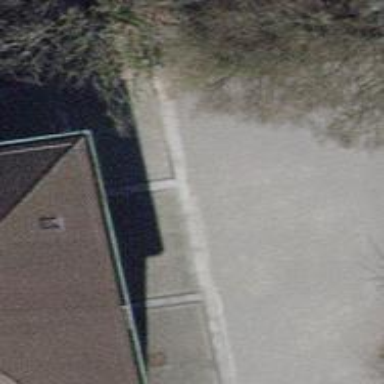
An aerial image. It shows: Footway with sett surface.